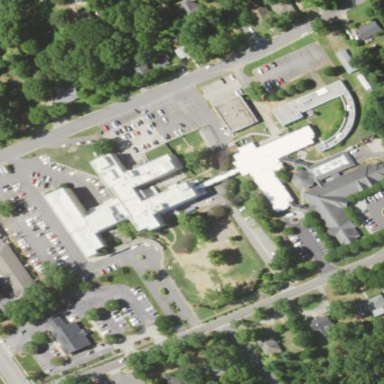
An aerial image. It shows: Healthcare facility identified as hospital.